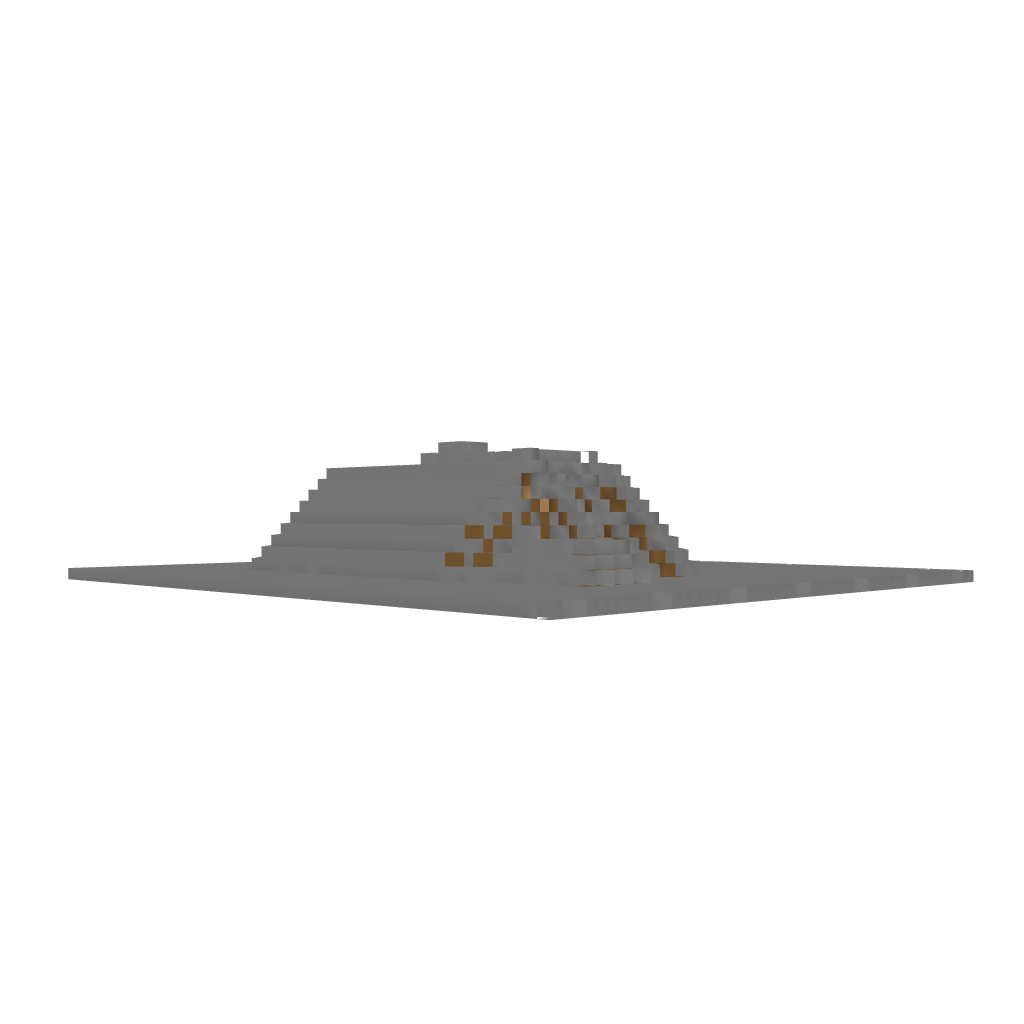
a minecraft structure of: The Bunker bad low quality